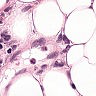
Metastatic tissue present: yes